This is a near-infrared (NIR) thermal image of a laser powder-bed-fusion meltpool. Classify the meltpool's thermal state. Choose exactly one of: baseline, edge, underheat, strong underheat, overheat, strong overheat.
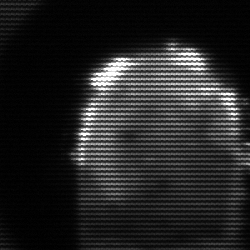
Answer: baseline